Interaction volume radius: 10 \u00c5
Interaction volume height: 10 \u00c5
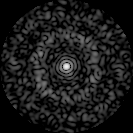
Disorder parameter: 0.8598